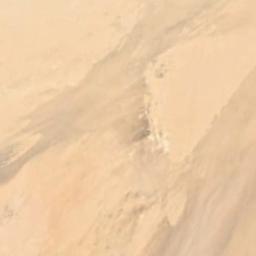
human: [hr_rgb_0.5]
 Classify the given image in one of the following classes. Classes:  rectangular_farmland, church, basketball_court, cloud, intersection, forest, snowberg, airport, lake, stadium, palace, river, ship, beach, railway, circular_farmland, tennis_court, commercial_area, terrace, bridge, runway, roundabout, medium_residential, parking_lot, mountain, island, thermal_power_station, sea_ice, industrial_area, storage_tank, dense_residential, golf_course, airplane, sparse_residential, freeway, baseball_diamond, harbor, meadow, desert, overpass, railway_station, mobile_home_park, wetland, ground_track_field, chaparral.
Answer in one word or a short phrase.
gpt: desert